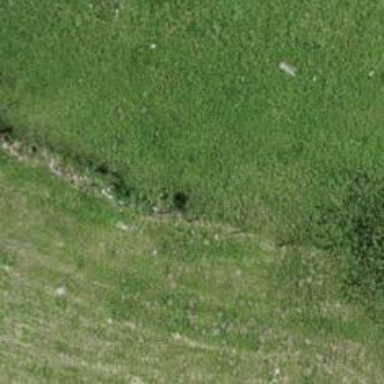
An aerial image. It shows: Dry stone wall barrier.